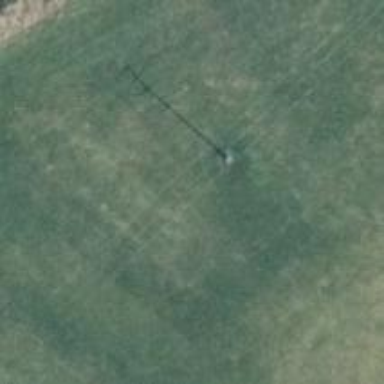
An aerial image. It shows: Power pole.